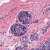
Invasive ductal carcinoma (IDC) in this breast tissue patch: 0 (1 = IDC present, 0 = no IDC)